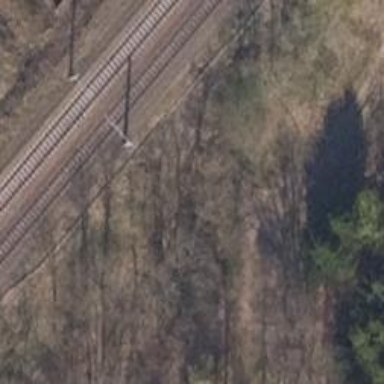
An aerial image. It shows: Tunnel along track.